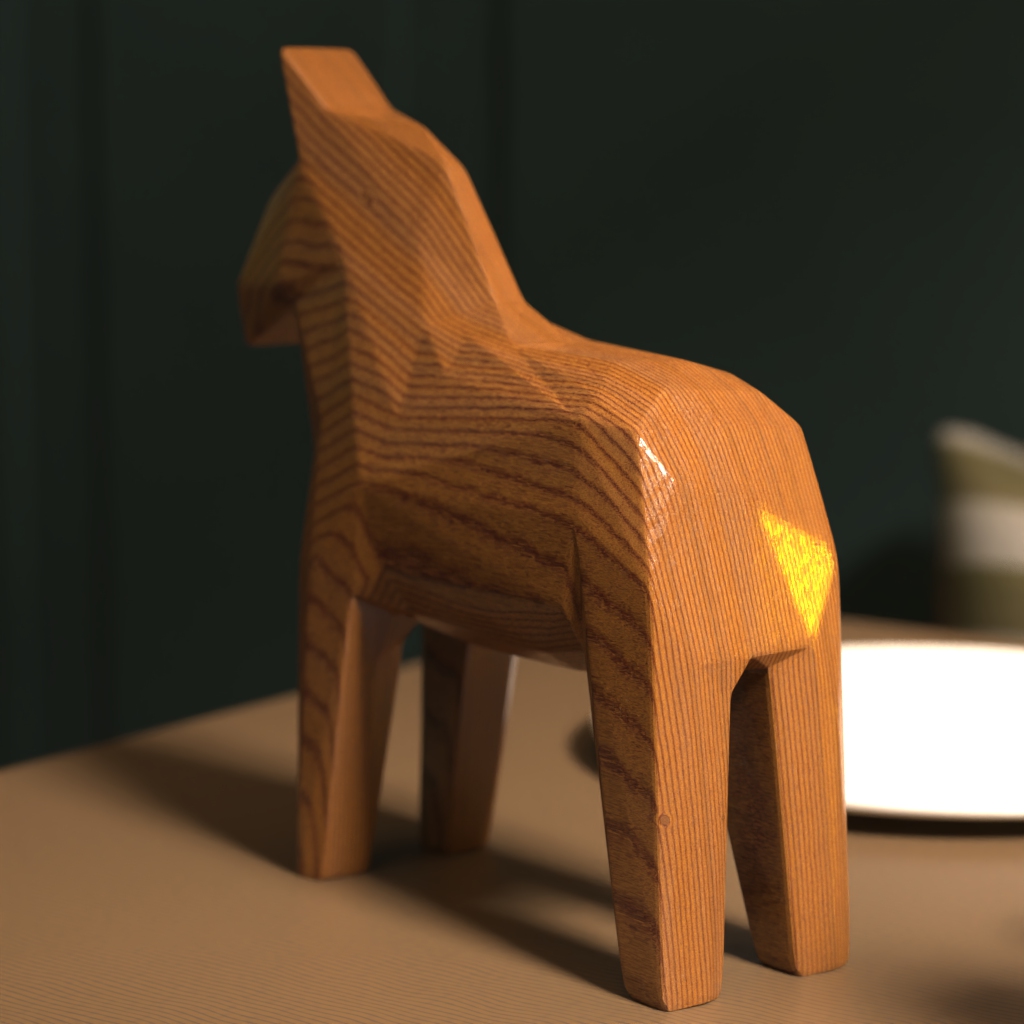
A high quality rendering of a dalahest_oak dalecarlian horse figurine made of varnished dark oak standing on a wooden table in an a sunset landscape with sunset lighting,long-shot from the rear left side , 100 mm, f 8, bokeh